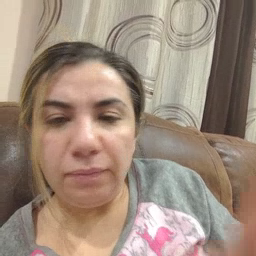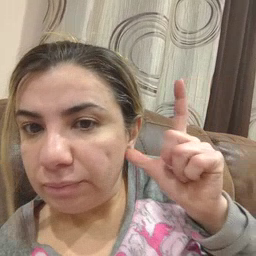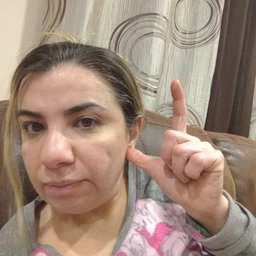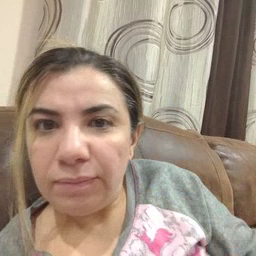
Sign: listen